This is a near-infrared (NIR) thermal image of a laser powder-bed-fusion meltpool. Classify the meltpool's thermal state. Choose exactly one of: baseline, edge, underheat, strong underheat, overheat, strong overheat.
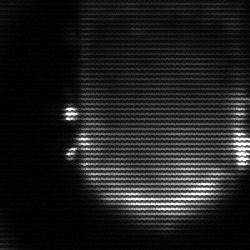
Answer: baseline